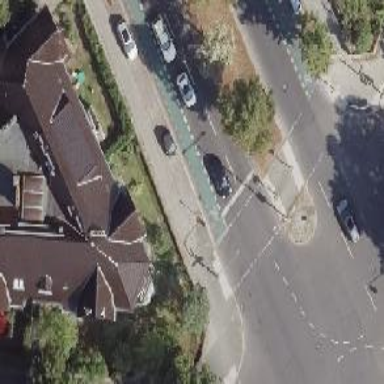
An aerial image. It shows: Crossing with traffic signals.